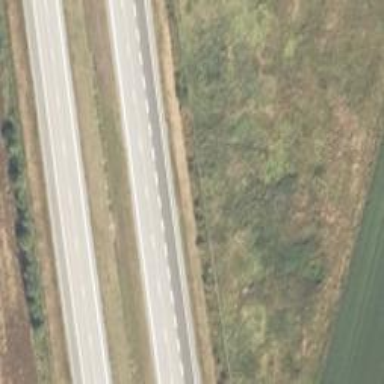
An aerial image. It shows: View of motorway.